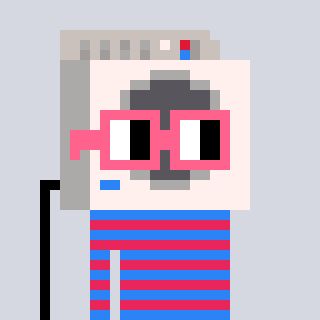
a pixel art character with square pink glasses, a washing machine-shaped head and a redpinkish-colored body on a cool background